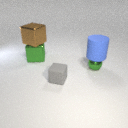
large green metal cube below large brown metal cube